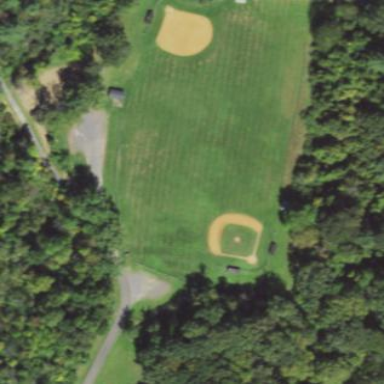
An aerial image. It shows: Baseball pitch for leisure and sports activities.